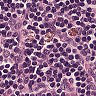
Metastatic tissue present: no